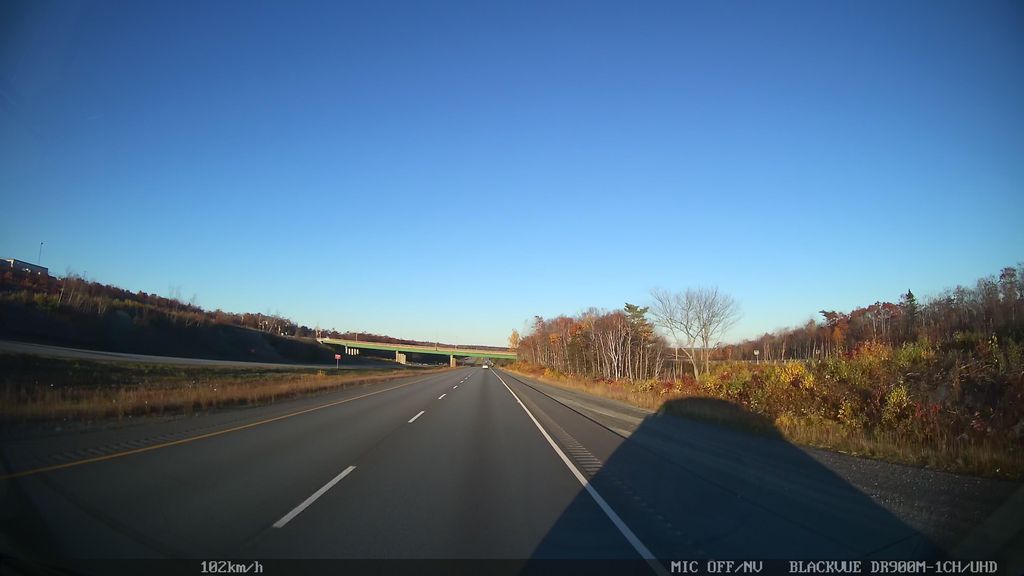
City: halifax